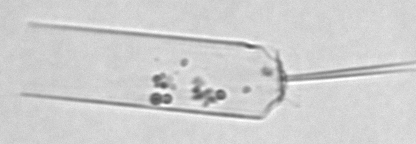
Label: Ditylum_brightwellii